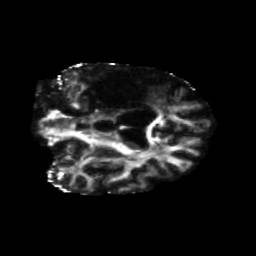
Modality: FA
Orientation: coronal
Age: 63
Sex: female
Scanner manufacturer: siemens
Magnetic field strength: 3 T
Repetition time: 5.47 s
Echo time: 0.0854 s